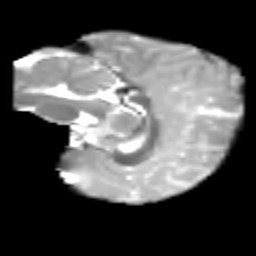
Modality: T2w
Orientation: sagittal
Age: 6
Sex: male
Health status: healthy